Question: I get this error when i try saving .less file with sublime text. I just started using .less today so
maybe it is my mistake.

EDIT: this is my current piece of code:
'''
//VARIABLES
@color1: blue;
@text_color: black;
@page_background_color: white;
h1 {
color: @color1;
}
#header {
width: 100%;
height: 150px;
}
'''
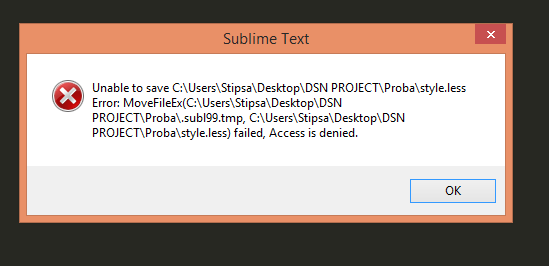
Answer: You are most likely using a version of Sublime Text 3 before Build 3072, or for some other reason you have '"atomic_save"' enabled in your preferences. It is recommended to upgrade to the latest versions when they are released, as they include many bugfixes and new features. Prior to 3072, '"atomic_save"' was enabled by default, which caused <URL>.
If you suspect it has been enabled in your system, follow these steps to disable it:
1. Open your user preferences (Preferences -> Settings-User)
2. Check to see if the "atomic_save" option is present. If so, change it to false.
3. If it is not present, add the following line (adding commas , as necessary to maintain valid JSON): "atomic_save": false
4. Save the file, close it, then restart Sublime for good measure.